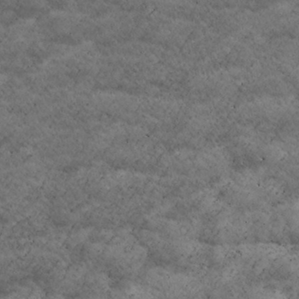
Label: non_frost